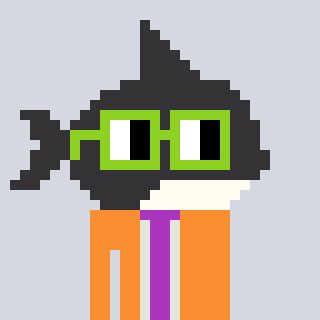
a pixel art character with square light green glasses, a orca-shaped head and a orange-colored body on a cool background